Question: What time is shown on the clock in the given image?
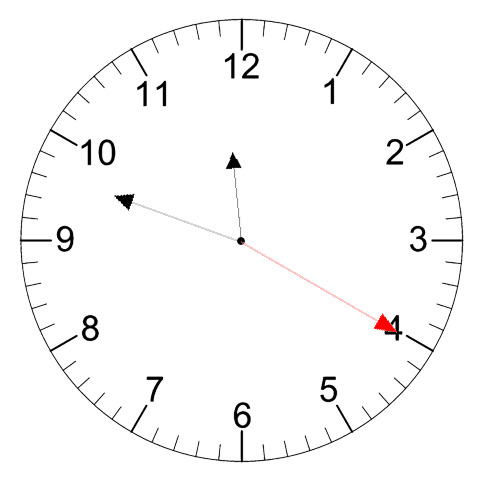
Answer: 11:48:20